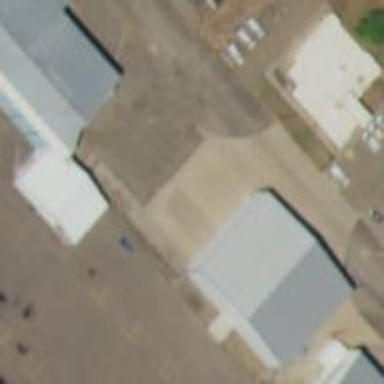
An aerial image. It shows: Hangar building at the airport.